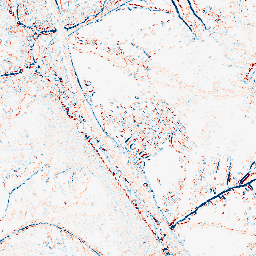
Category: edge_preserving
Decomposition family: median
Decomposition parameters: size: 3
Upsampling method: linear_exact
Upsampling parameters: scale: 2
Upsampling scale: 2